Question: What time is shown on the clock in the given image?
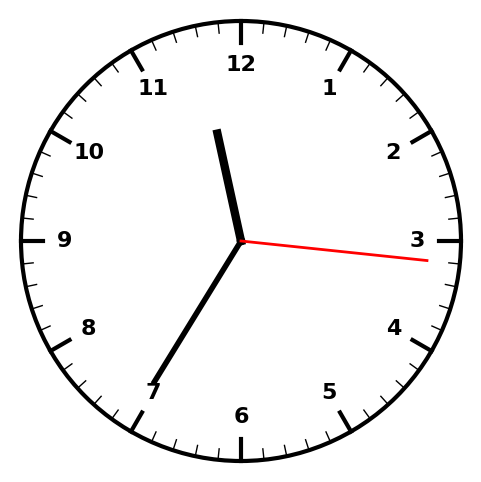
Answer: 11:35:16